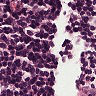
Metastatic tissue present: no